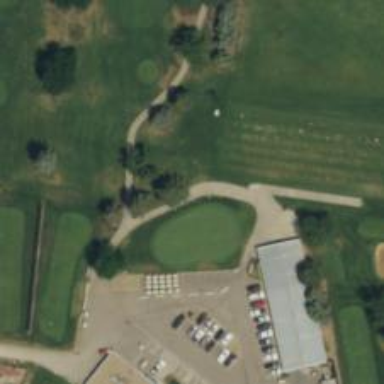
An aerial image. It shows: Pathway for golfing.